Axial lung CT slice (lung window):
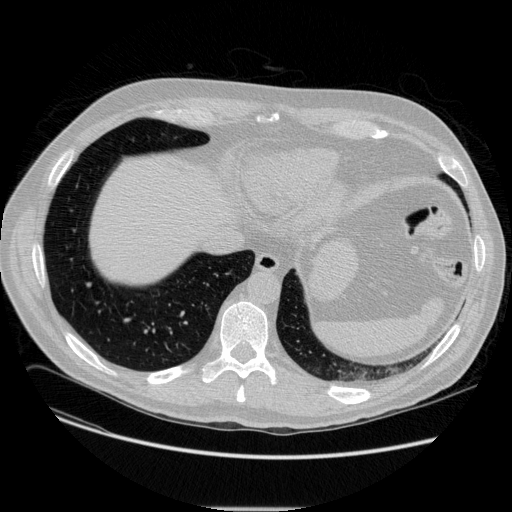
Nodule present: no